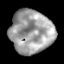
Tissue: lung
Cell type: Others
Senescence score: 0.1872
Nuclear area (px): 1810
Mean DAPI intensity: 160.208